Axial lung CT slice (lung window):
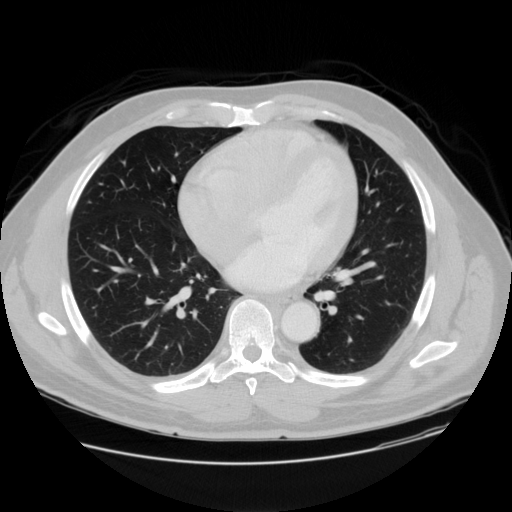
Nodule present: no